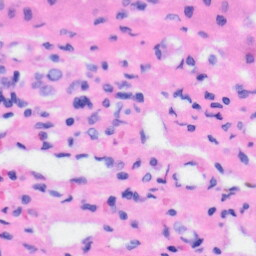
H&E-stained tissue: Liver